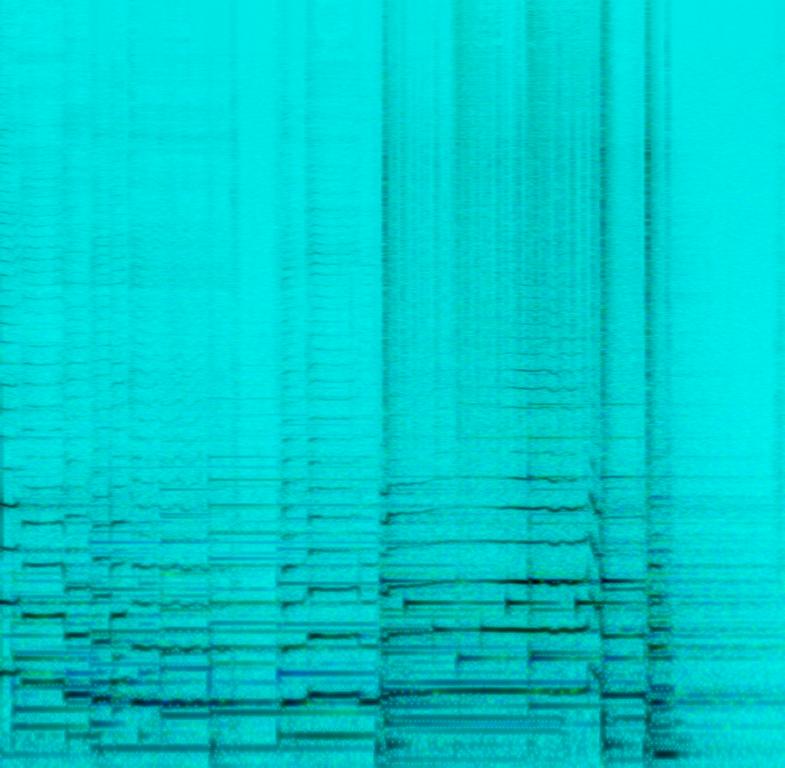
This music is instrumental. The tempo is slow with a smooth saxophone harmony, groovy bassline, syncopated piano and jazz style drumming. The music is soothing, atmospheric, soothing, lively,  romantic, compelling and informal.  This music is a Jazz instrumental.